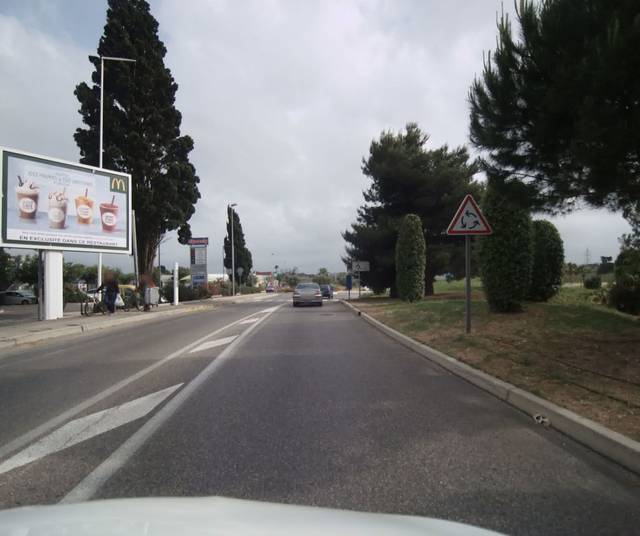
Region: France
Coordinates: 43.123, 5.88